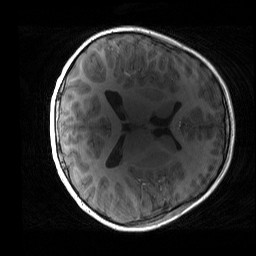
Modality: T1w
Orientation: axial
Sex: male
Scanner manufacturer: siemens
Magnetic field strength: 3 T
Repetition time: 1.9 s
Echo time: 0.00243 s